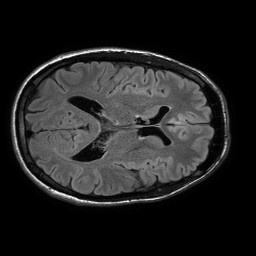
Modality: FLAIR
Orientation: axial
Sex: male
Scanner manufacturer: philips
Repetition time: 11 s
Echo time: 0.125 s